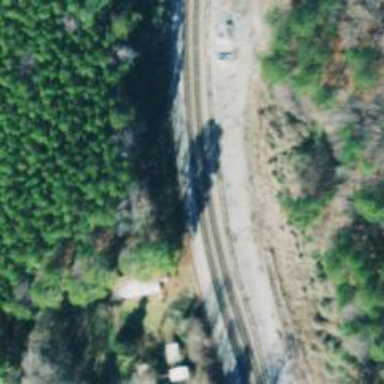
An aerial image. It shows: Railway spur service.